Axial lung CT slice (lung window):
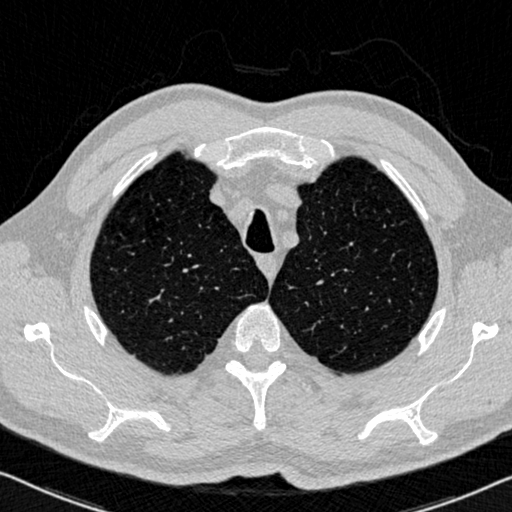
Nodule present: no